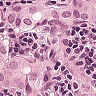
Metastatic tissue present: yes